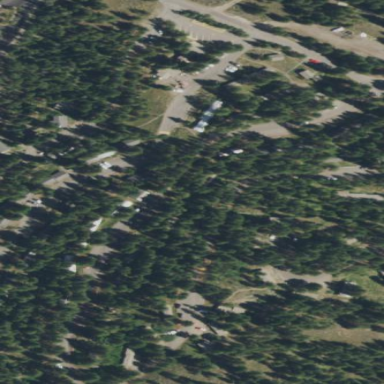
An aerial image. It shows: Campsite designated for tourism.